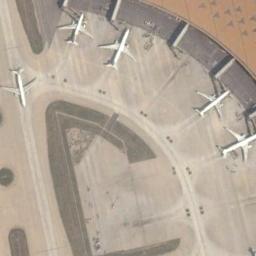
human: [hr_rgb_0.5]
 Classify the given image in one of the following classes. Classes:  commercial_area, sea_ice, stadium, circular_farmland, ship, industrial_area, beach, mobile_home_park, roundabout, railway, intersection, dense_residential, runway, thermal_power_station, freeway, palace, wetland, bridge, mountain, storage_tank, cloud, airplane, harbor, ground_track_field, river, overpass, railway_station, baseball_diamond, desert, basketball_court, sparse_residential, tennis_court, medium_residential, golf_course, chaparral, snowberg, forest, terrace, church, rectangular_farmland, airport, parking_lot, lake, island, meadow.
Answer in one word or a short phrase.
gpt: airplane